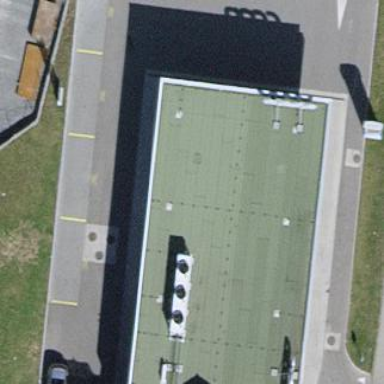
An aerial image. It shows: Building housing fuel station.